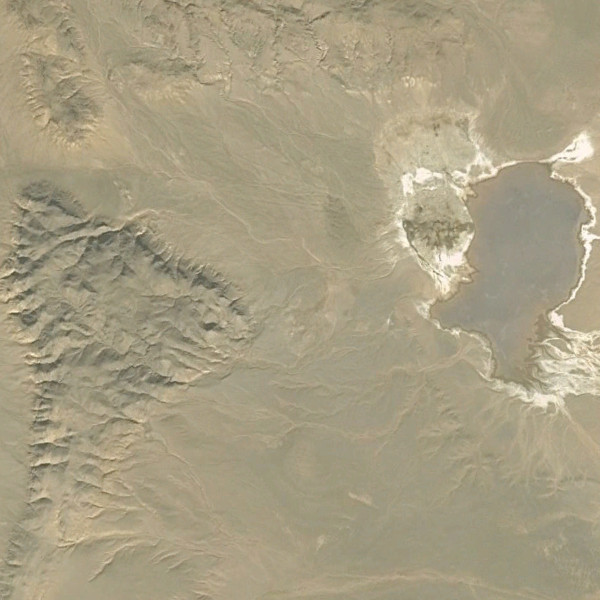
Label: Desert